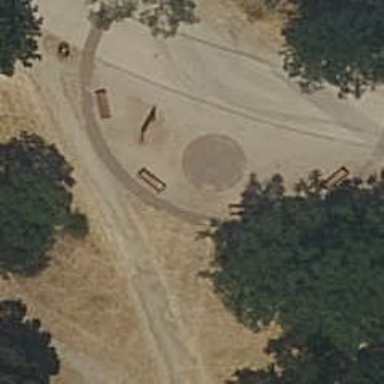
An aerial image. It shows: Bench for seating.